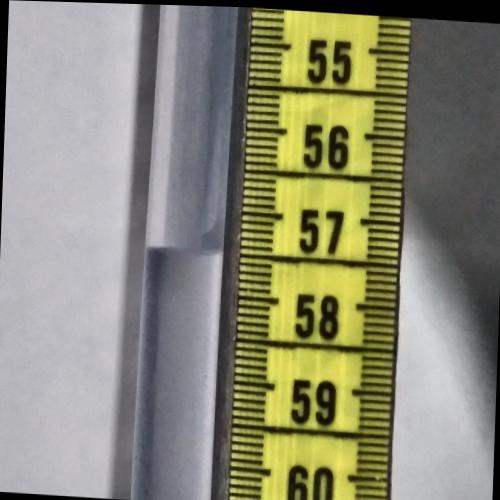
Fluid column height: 57.5 cm